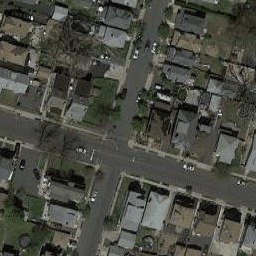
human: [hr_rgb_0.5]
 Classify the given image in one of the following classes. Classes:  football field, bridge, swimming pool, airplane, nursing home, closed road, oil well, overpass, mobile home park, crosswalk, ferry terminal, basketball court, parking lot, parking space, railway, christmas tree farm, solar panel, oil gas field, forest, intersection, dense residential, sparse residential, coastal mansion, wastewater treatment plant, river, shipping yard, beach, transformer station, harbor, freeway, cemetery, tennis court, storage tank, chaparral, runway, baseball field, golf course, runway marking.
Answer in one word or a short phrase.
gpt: intersection